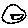
Label: smiley face